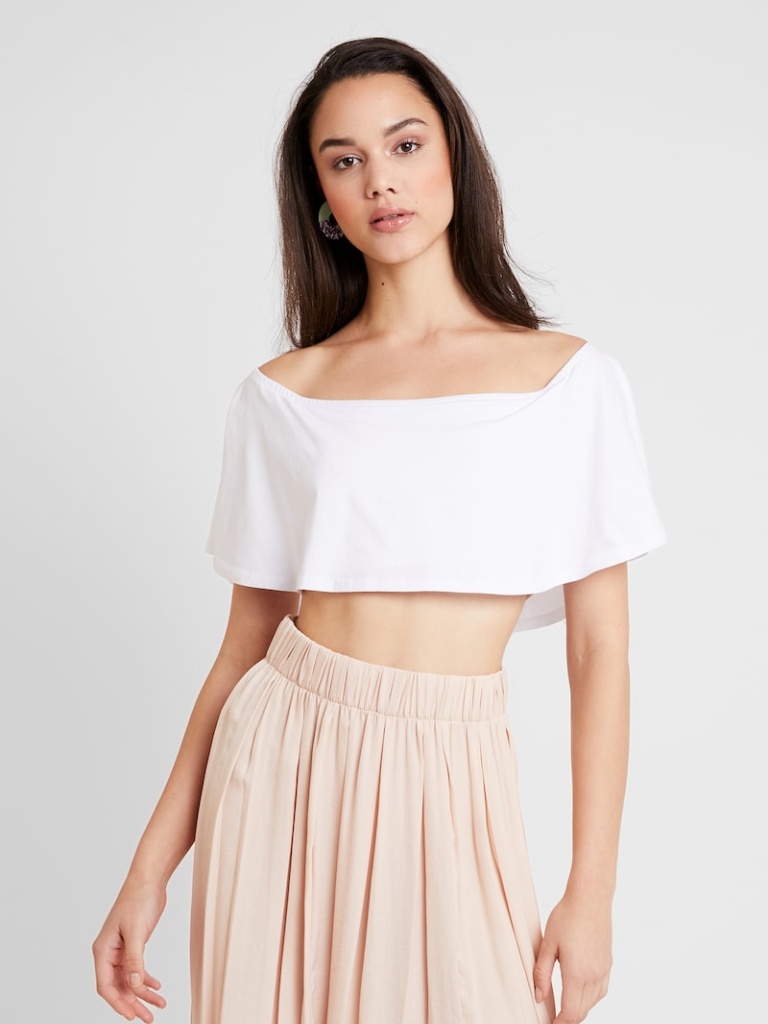
cotton loose sleeveless cropped length Untucked off-shoulder blouse